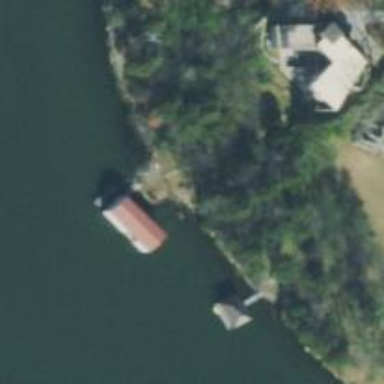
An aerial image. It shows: Dock located along the waterway.